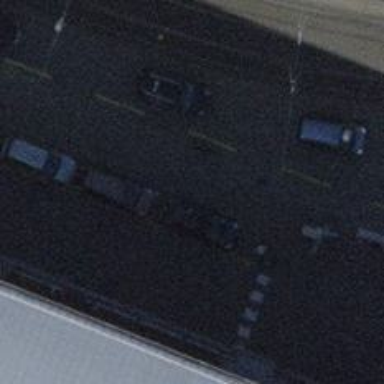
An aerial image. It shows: Taxi stand.